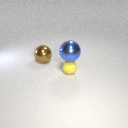
large blue metal sphere above small yellow rubber sphere